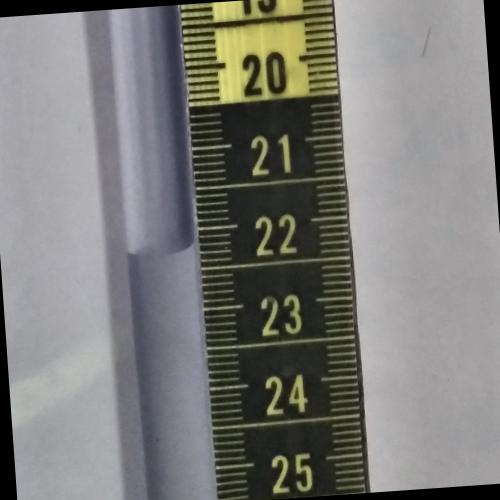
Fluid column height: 22.2 cm